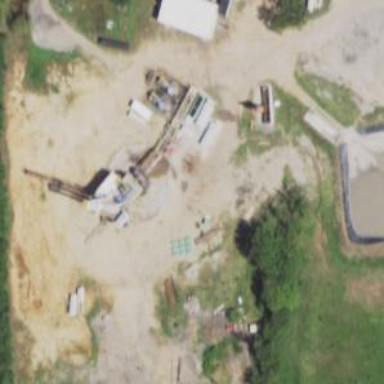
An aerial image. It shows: Petroleum well.